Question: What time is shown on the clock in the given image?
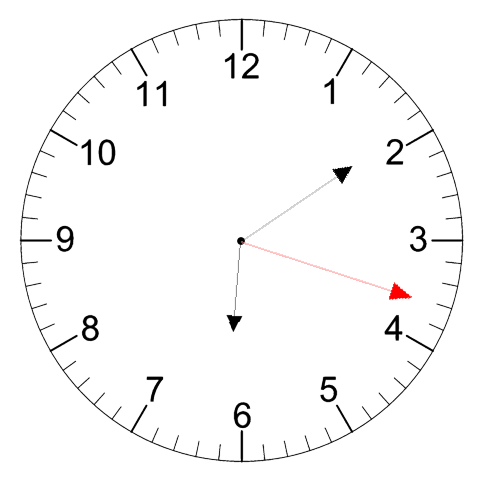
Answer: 06:09:18